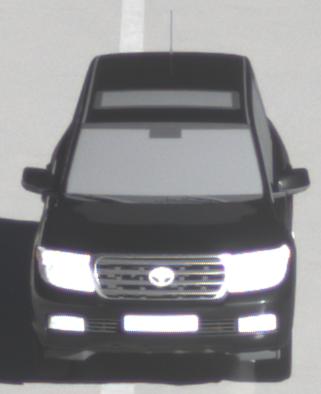
Make: Toyota
Model: Land Cruiser V8 4.7
Detailed model: Land Cruiser V8 (J20)
Model produced from: 2008/03
Model produced until: 2009/11
Doors: 5
Color: black
Road condition: wet road
Daytime: morning or afternoon
Contrast: high contrast